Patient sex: M
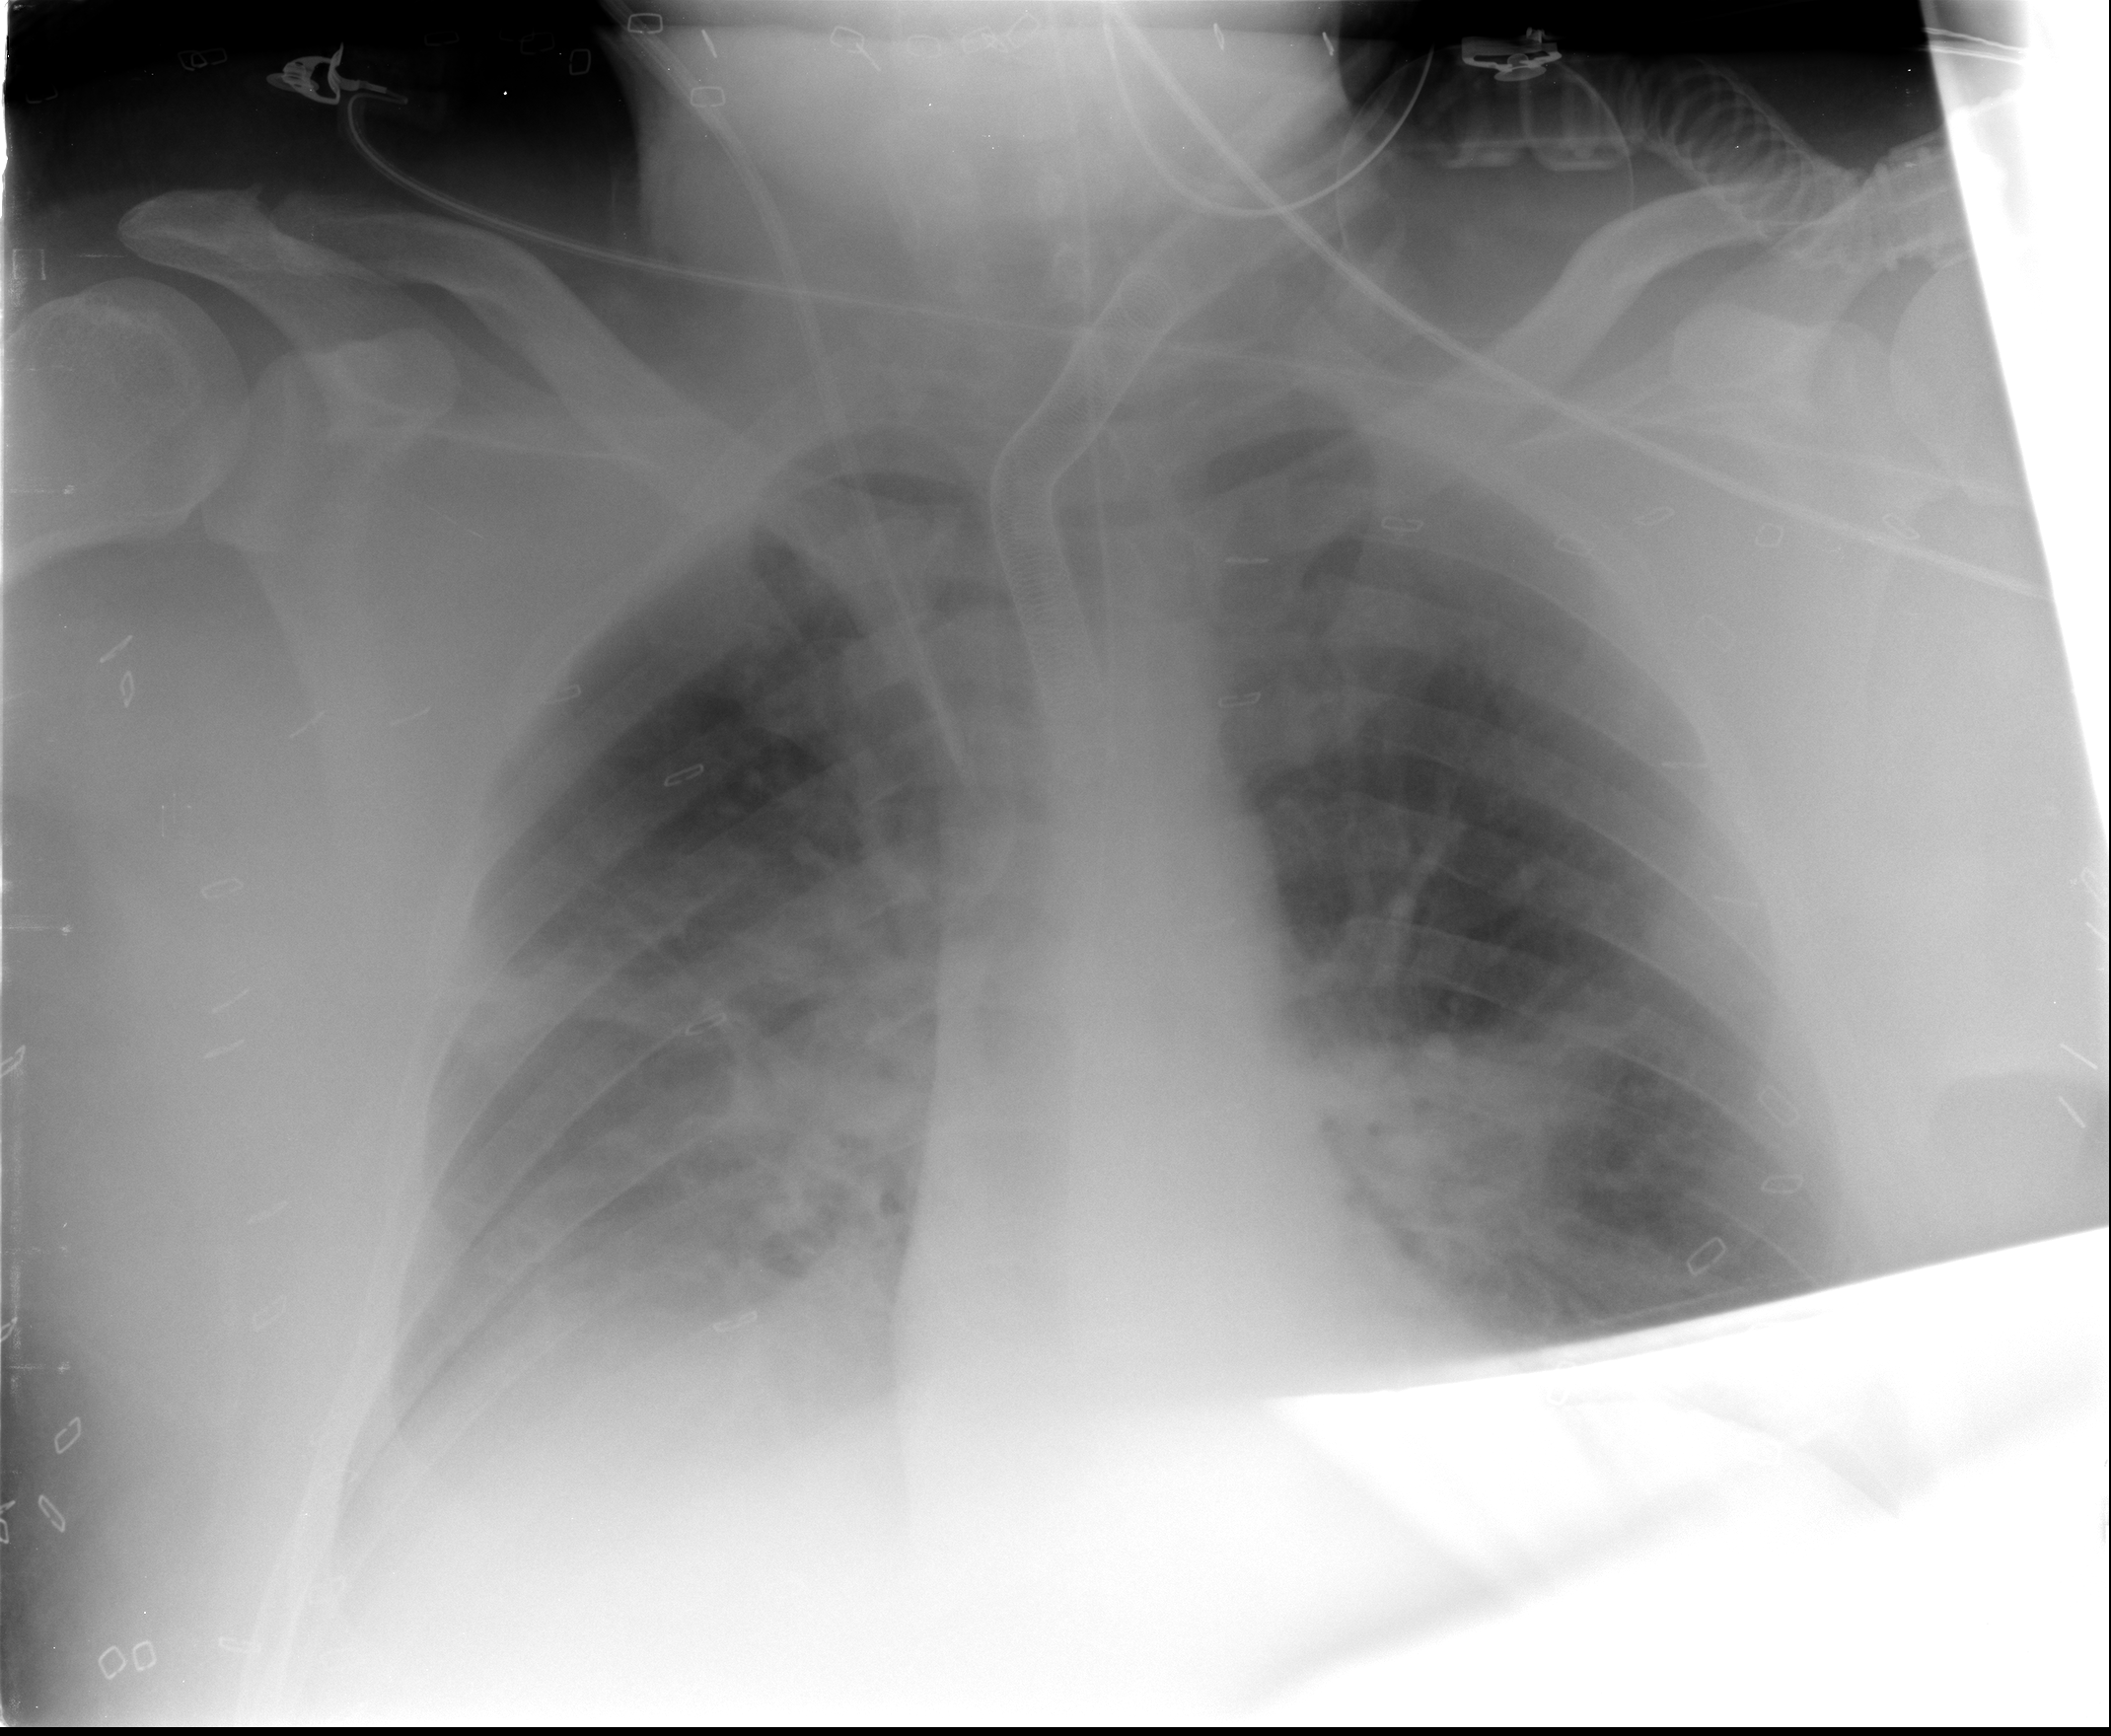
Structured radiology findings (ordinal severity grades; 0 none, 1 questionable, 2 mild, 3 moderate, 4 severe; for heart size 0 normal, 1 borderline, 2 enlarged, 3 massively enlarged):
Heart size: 0
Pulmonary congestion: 3
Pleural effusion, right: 3
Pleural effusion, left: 2
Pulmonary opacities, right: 2
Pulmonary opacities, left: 2
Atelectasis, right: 3
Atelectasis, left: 2